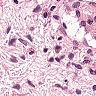
Metastatic tissue present: no